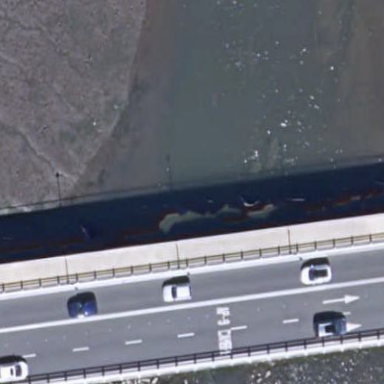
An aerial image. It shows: Viaduct bridge created by man.